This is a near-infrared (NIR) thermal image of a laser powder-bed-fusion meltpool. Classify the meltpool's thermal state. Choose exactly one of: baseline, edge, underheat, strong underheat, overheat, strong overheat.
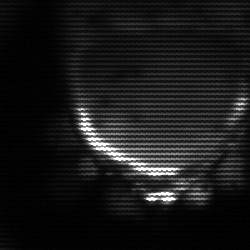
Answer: edge